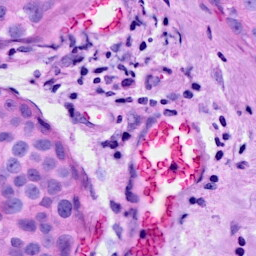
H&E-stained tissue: Breast